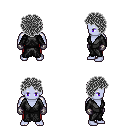
a pixel art fantasy rpg character, male body template, dark elf, purple skin, gray robe, red pants, gray curly afro hairstyle, metal gloves, four views (front, back, left, right), 2x2 character sprite sheet, small pixel art, hard edges, no anti-aliasing